Interaction volume radius: 5 \u00c5
Interaction volume height: 15 \u00c5
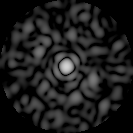
Disorder parameter: 0.8449